Question: I have the following string
'''
{class:"table table-striped"},c.a.createElement("thead",{class:"thread-dark"},c.a.createElement("tr",null,c.a.createElement("th",{scope:"col"},"Round 1"),c.a.createElement("th",{scope:"col"}),c.a.createElement("th",{scope:"col"}),c.a.createElement("th",{scope:"col"}),c.a.createElement("th",{scope:"col"}))),c.a.createElement("tbody",null,c.a.createElement("tr",null,c.a.createElement("td",null,"Parc des Princes",c.a.createElement("br",null),"Paris"),c.a.createElement("td",{align:"right"},"France ",c.a.createElement("img",{src:"img/RoundFlags/France.png",width:"50",hspace:"20"})),c.a.createElement("td",{className:"align-middle",align:"center"},c.a.createElement("a",{href:"/fra-kor"},"4 - 0")),c.a.createElement("td",{align:"left"},c.a.createElement("img",{src:"img/RoundFlags/Korea.png",width:"50",hspace:"20"})," Korea"),c.a.createElement("td",null,"Group A")),c.a.createElement("tr",null,c.a.createElement("td",null,"Roazhon Park",c.a.createElement("br",null),"Rennes"),c.a.createElement("td",{align:"right"},"Germany ",c.a.createElement("img",{src:"img/RoundFlags/Germany.png",width:"50",hspace:"20"})),c.a.createElement("td",{className:"align-middle",align:"center"},c.a.createElement("a",{href:"/deu-chn"},"1 - 0")),c.a.createElement("td",{align:"left"},c.a.createElement("img",{src:"img/RoundFlags/China.png",width:"50",hspace:"20"})," China"),c.a.createElement("td",null,"Group B")),c.a.createElement("tr",null,c.a.createElement("td",null,"Stade Oceane",c.a.createElement("br",null),"Le Havre"),c.a.createElement("td",{align:"right"},"Spain ",c.a.createElement("img",{src:"img/RoundFlags/Spain.png",width:"50",hspace:"20"})),c.a.createElement("td",{className:"align-middle",align:"center"}
'''
I am trying to retrieve all characters between 2 identical substrings i.e. all characters between 'c.a.createElement("tr"' and 'c.a.createElement("tr"' as a list.
My attempt is to use the following regex pattern:
'''
c\.a\.createElement\("tr"(.*?)c\.a\.createElement\("tr"
'''
Instead of getting every in between sequence some are being skipped as shown in image:

In the above you can see the second match 1 group 0 (light blue) is not followed by a group 1 (green) despite there being a following 'c.a.createElement("tr"' (match 2 dark blue).
If it helps the regex is available here: <URL>
I tried various lookarounds e.g.
'''
(?<=c\.a\.createElement\("tr")(.*?)(?!c\.a\.createElement\("tr")
'''
and adding 're.DOTALL' flag; all of which failed miserably to match as were too restrictive.
Can anyone help me write the appropriate regex to retrieve all groups as I described in my expectations?
Python:
'''
import re
s = '{class:"table table-striped"},c.a.createElement("thead",{class:"thread-dark"},c.a.createElement("tr",null,c.a.createElement("th",{scope:"col"},"Round 1"),c.a.createElement("th",{scope:"col"}),c.a.createElement("th",{scope:"col"}),c.a.createElement("th",{scope:"col"}),c.a.createElement("th",{scope:"col"}))),c.a.createElement("tbody",null,c.a.createElement("tr",null,c.a.createElement("td",null,"Parc des Princes",c.a.createElement("br",null),"Paris"),c.a.createElement("td",{align:"right"},"France ",c.a.createElement("img",{src:"img/RoundFlags/France.png",width:"50",hspace:"20"})),c.a.createElement("td",{className:"align-middle",align:"center"},c.a.createElement("a",{href:"/fra-kor"},"4 - 0")),c.a.createElement("td",{align:"left"},c.a.createElement("img",{src:"img/RoundFlags/Korea.png",width:"50",hspace:"20"})," Korea"),c.a.createElement("td",null,"Group A")),c.a.createElement("tr",null,c.a.createElement("td",null,"Roazhon Park",c.a.createElement("br",null),"Rennes"),c.a.createElement("td",{align:"right"},"Germany ",c.a.createElement("img",{src:"img/RoundFlags/Germany.png",width:"50",hspace:"20"})),c.a.createElement("td",{className:"align-middle",align:"center"},c.a.createElement("a",{href:"/deu-chn"},"1 - 0")),c.a.createElement("td",{align:"left"},c.a.createElement("img",{src:"img/RoundFlags/China.png",width:"50",hspace:"20"})," China"),c.a.createElement("td",null,"Group B")),c.a.createElement("tr",null,c.a.createElement("td",null,"Stade Oceane",c.a.createElement("br",null),"Le Havre"),c.a.createElement("td",{align:"right"},"Spain ",c.a.createElement("img",{src:"img/RoundFlags/Spain.png",width:"50",hspace:"20"})),c.a.createElement("td",{className:"align-middle",align:"center"}'
p = re.compile(r'c\.a\.createElement\("tr"(.*?),c.a.createElement\("tr"')
matches = p.findall(s)
print(len(matches))
'''
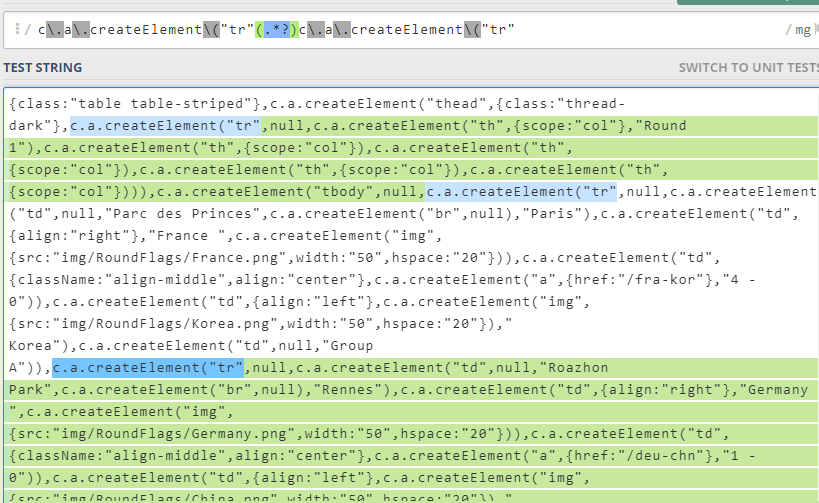
Answer: Using lookahead & lookbehind
'''
import re
s = '{class:"table table-striped"},c.a.createElement("thead",{class:"thread-dark"},c.a.createElement("tr",null,c.a.createElement("th",{scope:"col"},"Round 1"),c.a.createElement("th",{scope:"col"}),c.a.createElement("th",{scope:"col"}),c.a.createElement("th",{scope:"col"}),c.a.createElement("th",{scope:"col"}))),c.a.createElement("tbody",null,c.a.createElement("tr",null,c.a.createElement("td",null,"Parc des Princes",c.a.createElement("br",null),"Paris"),c.a.createElement("td",{align:"right"},"France ",c.a.createElement("img",{src:"img/RoundFlags/France.png",width:"50",hspace:"20"})),c.a.createElement("td",{className:"align-middle",align:"center"},c.a.createElement("a",{href:"/fra-kor"},"4 - 0")),c.a.createElement("td",{align:"left"},c.a.createElement("img",{src:"img/RoundFlags/Korea.png",width:"50",hspace:"20"})," Korea"),c.a.createElement("td",null,"Group A")),c.a.createElement("tr",null,c.a.createElement("td",null,"Roazhon Park",c.a.createElement("br",null),"Rennes"),c.a.createElement("td",{align:"right"},"Germany ",c.a.createElement("img",{src:"img/RoundFlags/Germany.png",width:"50",hspace:"20"})),c.a.createElement("td",{className:"align-middle",align:"center"},c.a.createElement("a",{href:"/deu-chn"},"1 - 0")),c.a.createElement("td",{align:"left"},c.a.createElement("img",{src:"img/RoundFlags/China.png",width:"50",hspace:"20"})," China"),c.a.createElement("td",null,"Group B")),c.a.createElement("tr",null,c.a.createElement("td",null,"Stade Oceane",c.a.createElement("br",null),"Le Havre"),c.a.createElement("td",{align:"right"},"Spain ",c.a.createElement("img",{src:"img/RoundFlags/Spain.png",width:"50",hspace:"20"})),c.a.createElement("td",{className:"align-middle",align:"center"}'
p = re.compile(r'(?<=c\.a\.createElement\("tr")(.*?)(?=,c.a.createElement\("tr")')
matches = p.findall(s)
print(matches)
'''
'''
3
'''